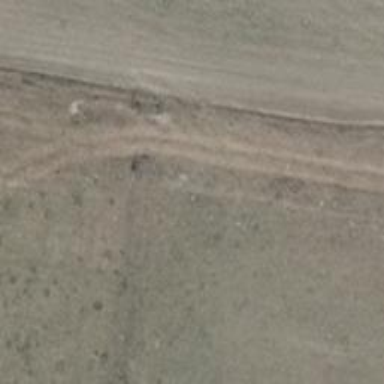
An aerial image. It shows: Sandy track road with grade 4 track type.